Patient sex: F
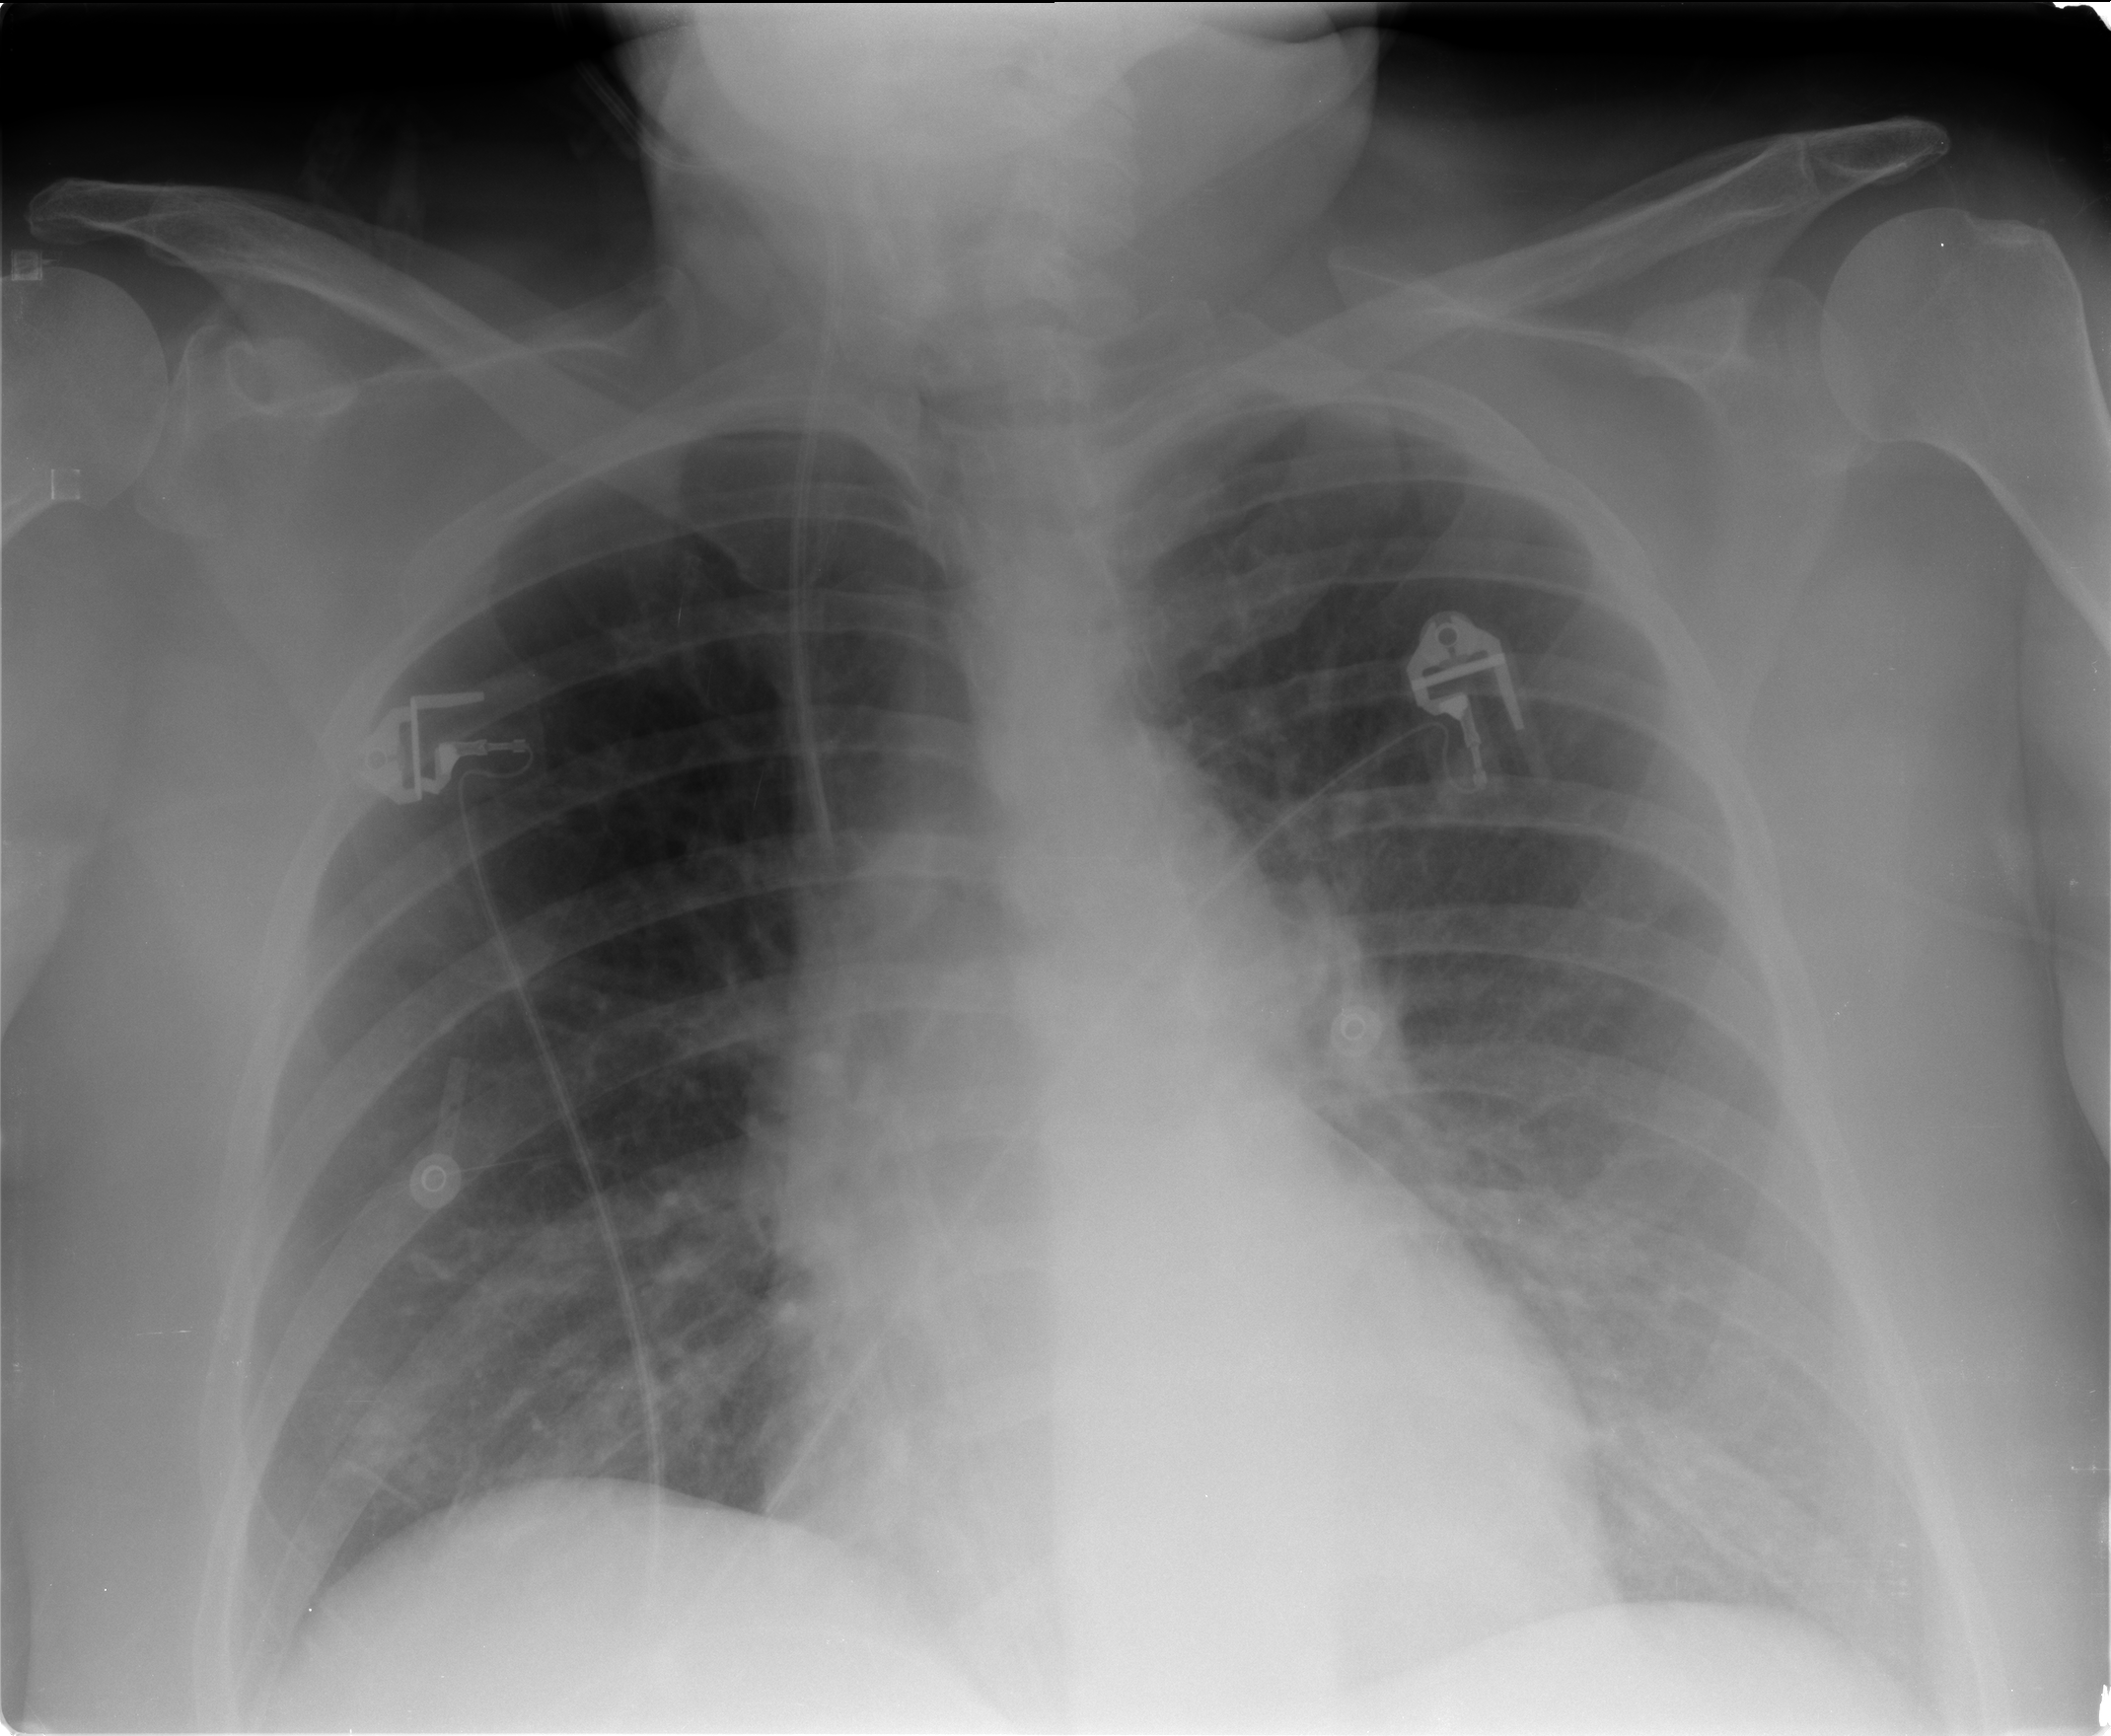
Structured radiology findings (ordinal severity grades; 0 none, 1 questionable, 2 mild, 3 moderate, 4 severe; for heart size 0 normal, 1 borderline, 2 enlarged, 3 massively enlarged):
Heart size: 0
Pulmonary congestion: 0
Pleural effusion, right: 0
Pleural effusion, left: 0
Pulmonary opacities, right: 0
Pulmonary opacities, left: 0
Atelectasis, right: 0
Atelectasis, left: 3